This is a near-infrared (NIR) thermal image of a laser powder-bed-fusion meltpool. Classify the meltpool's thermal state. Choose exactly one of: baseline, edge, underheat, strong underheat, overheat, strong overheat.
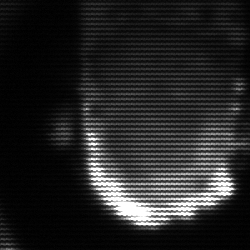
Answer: baseline